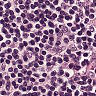
Metastatic tissue present: no